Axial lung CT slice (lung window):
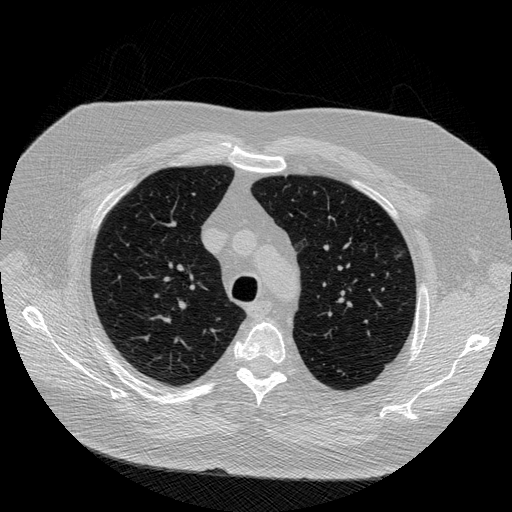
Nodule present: yes
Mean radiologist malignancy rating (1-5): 2